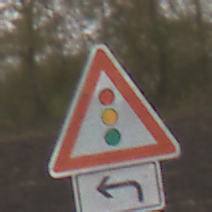
Verkehrszeichen: Lichtzeichenanlage
Zusatzzeichen unten: RichtungsangabeDurchPfeile2
Umgebung: Outdoor, Nature
Tageszeit: MorningAfternoon
Wetter: Overcast
Licht: Natural
Jahreszeit: NotSpecified
Kontrast: LowContrast